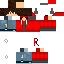
A male human skin with medium skin, wearing brown long hair dressed in a red hoodie and gray jeans, featuring a closed mouth.